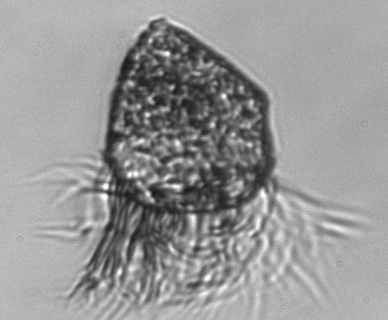
Label: Pelagostrobilidium